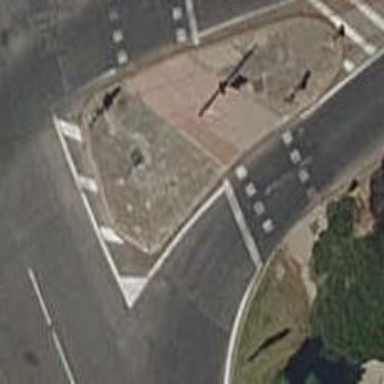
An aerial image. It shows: Road with traffic signals.